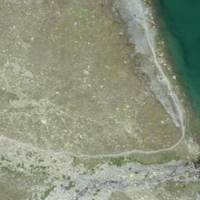
EUNIS habitat code: 48
Species observed at this site:
Phoenicurus ochruros
Prunella collaris
Geum montanum